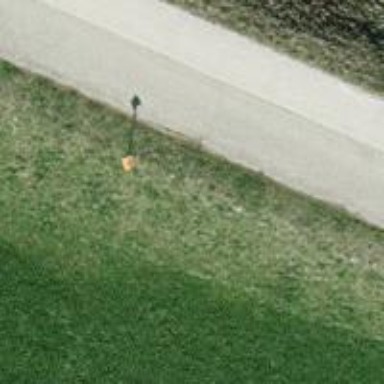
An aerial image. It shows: Pole supporting pipeline marker with roof cover.